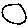
Label: circle